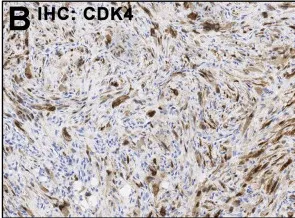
Molecular hallmarks of Case #1: Immunohistochemistry demonstrates co-overexpression of CDK4.
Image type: pathology (immunostaining)